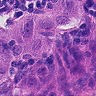
Metastatic tissue present: yes